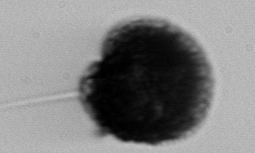
Label: Gonyaulax